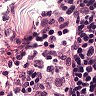
Metastatic tissue present: no